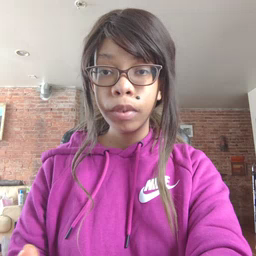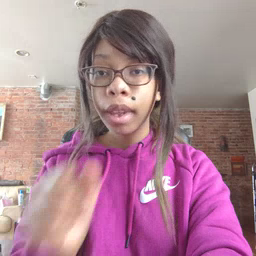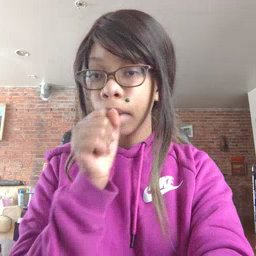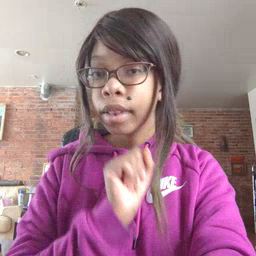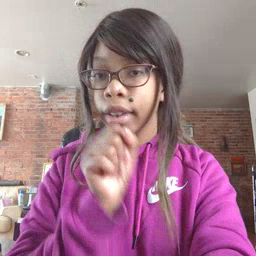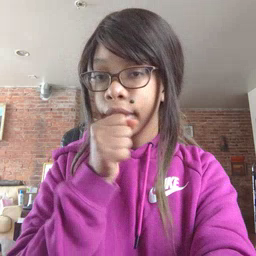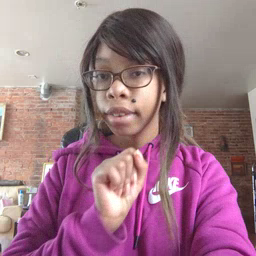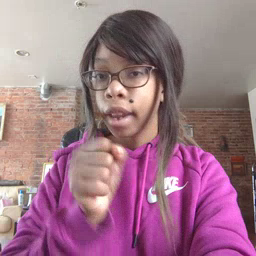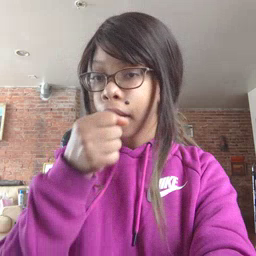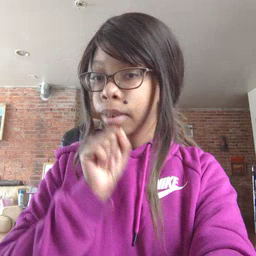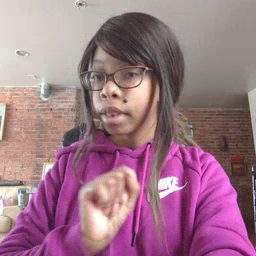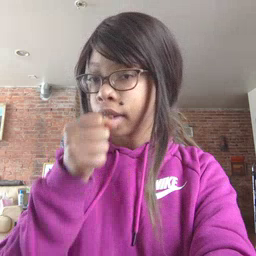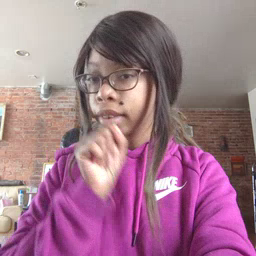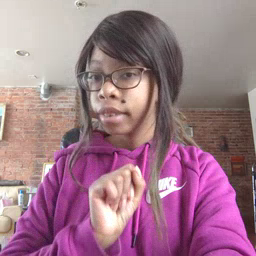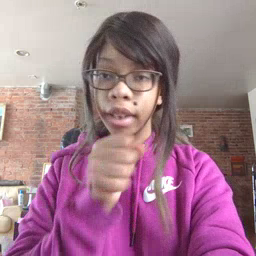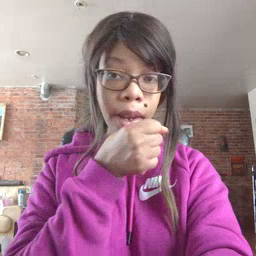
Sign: icecream